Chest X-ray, PA view. Patient: 37 years old, sex F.
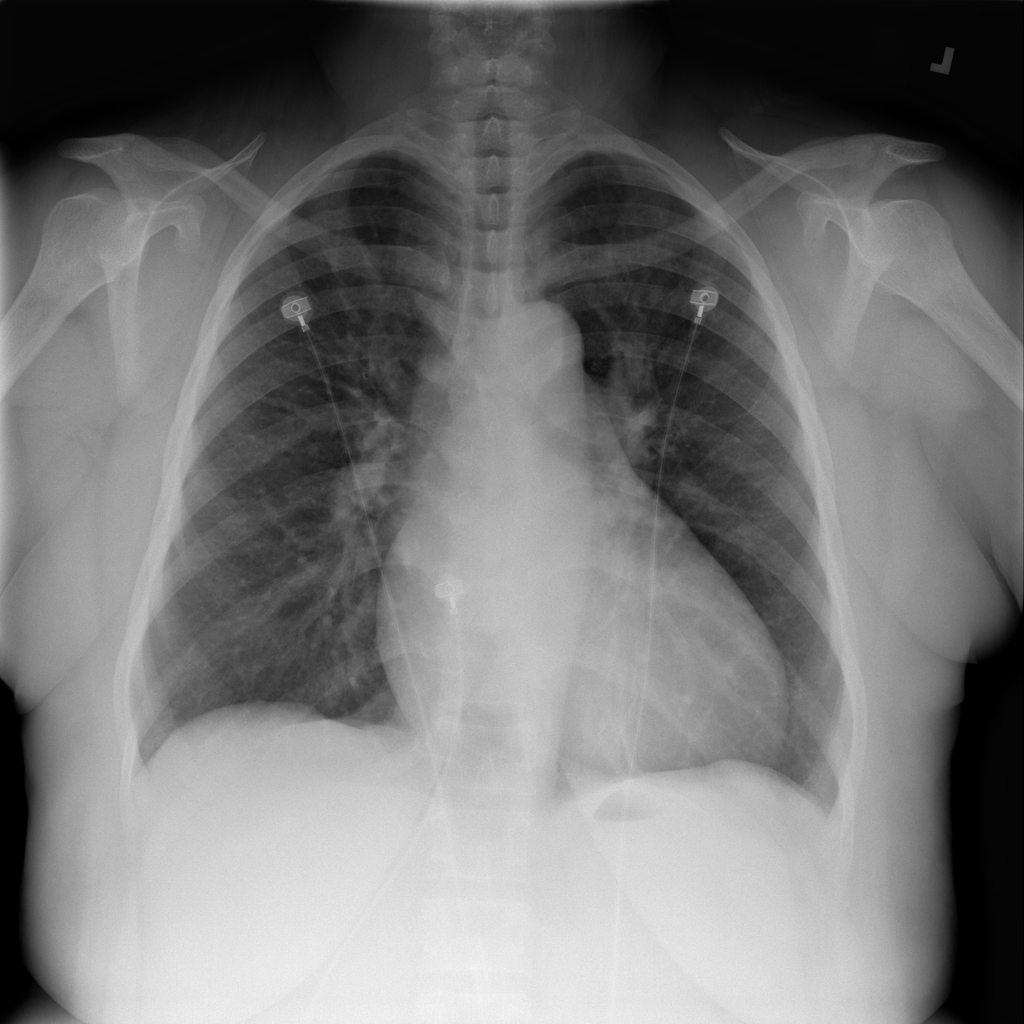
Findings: Cardiomegaly